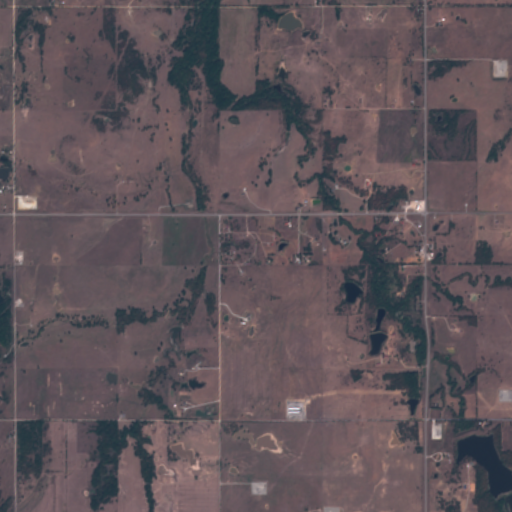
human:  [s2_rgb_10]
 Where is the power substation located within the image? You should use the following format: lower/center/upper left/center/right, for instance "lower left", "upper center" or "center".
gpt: The power substation is located in the center left of the image.
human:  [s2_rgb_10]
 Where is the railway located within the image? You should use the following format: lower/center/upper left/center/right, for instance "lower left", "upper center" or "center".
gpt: The railway is located in the lower left of the image.
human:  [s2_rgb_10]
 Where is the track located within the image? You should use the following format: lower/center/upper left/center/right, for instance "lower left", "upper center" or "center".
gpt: There is no track in the image.